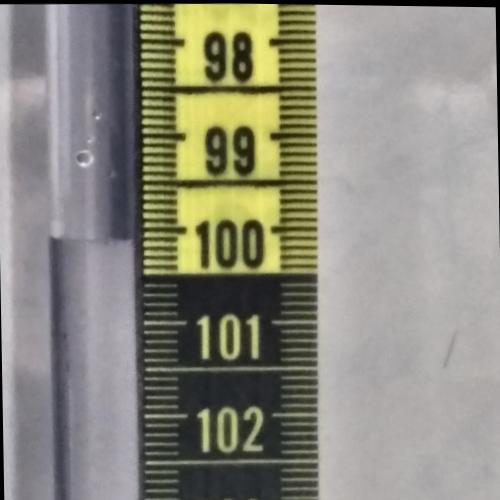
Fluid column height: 100.1 cm